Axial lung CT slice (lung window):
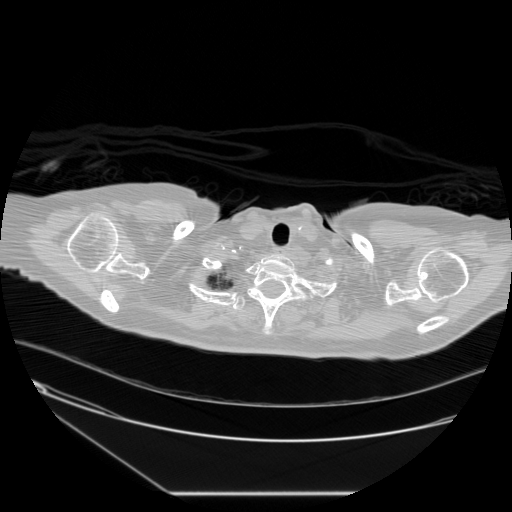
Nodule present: no